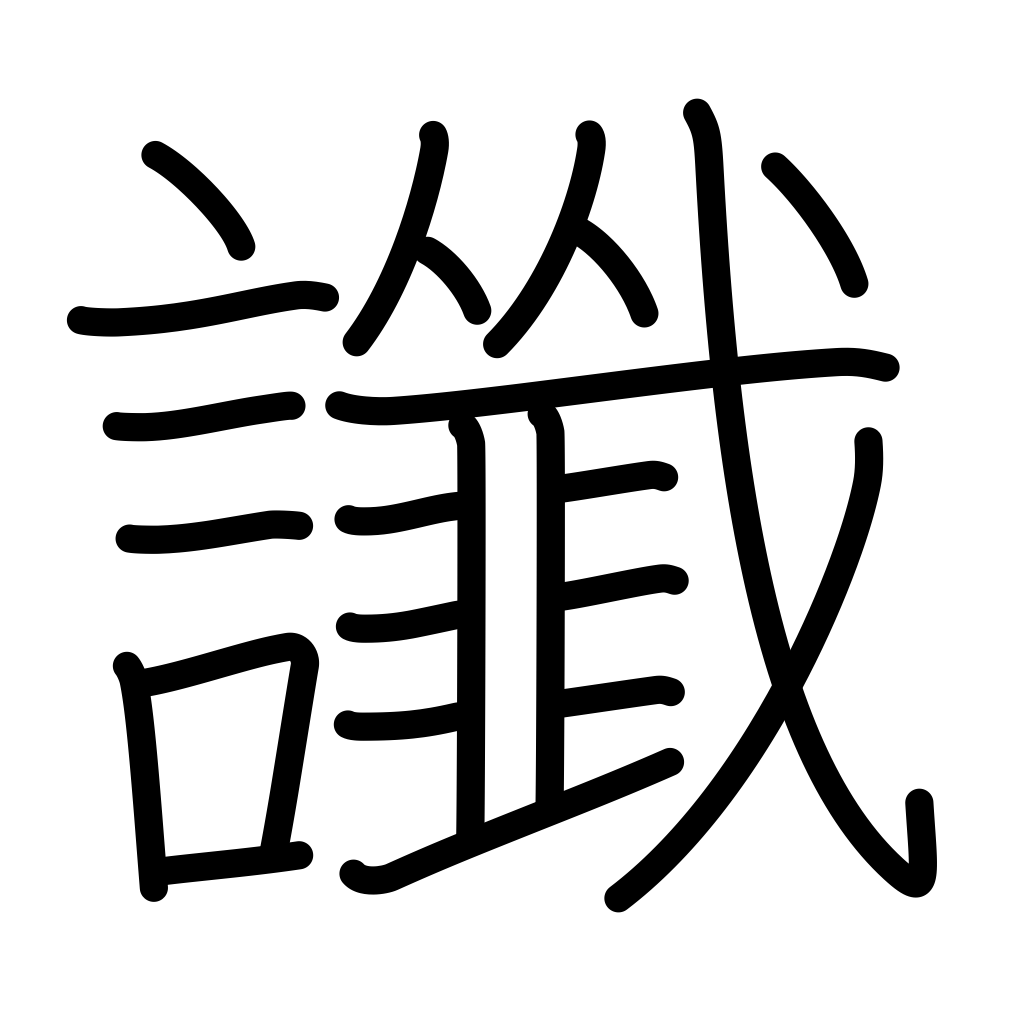
Meaning: omen